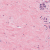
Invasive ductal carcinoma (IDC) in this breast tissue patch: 0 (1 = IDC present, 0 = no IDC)